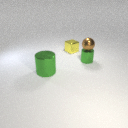
small green metal cylinder behind large green metal cylinder